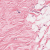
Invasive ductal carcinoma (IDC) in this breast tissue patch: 0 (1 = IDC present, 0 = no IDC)